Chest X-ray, PA view. Patient: 36 years old, sex M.
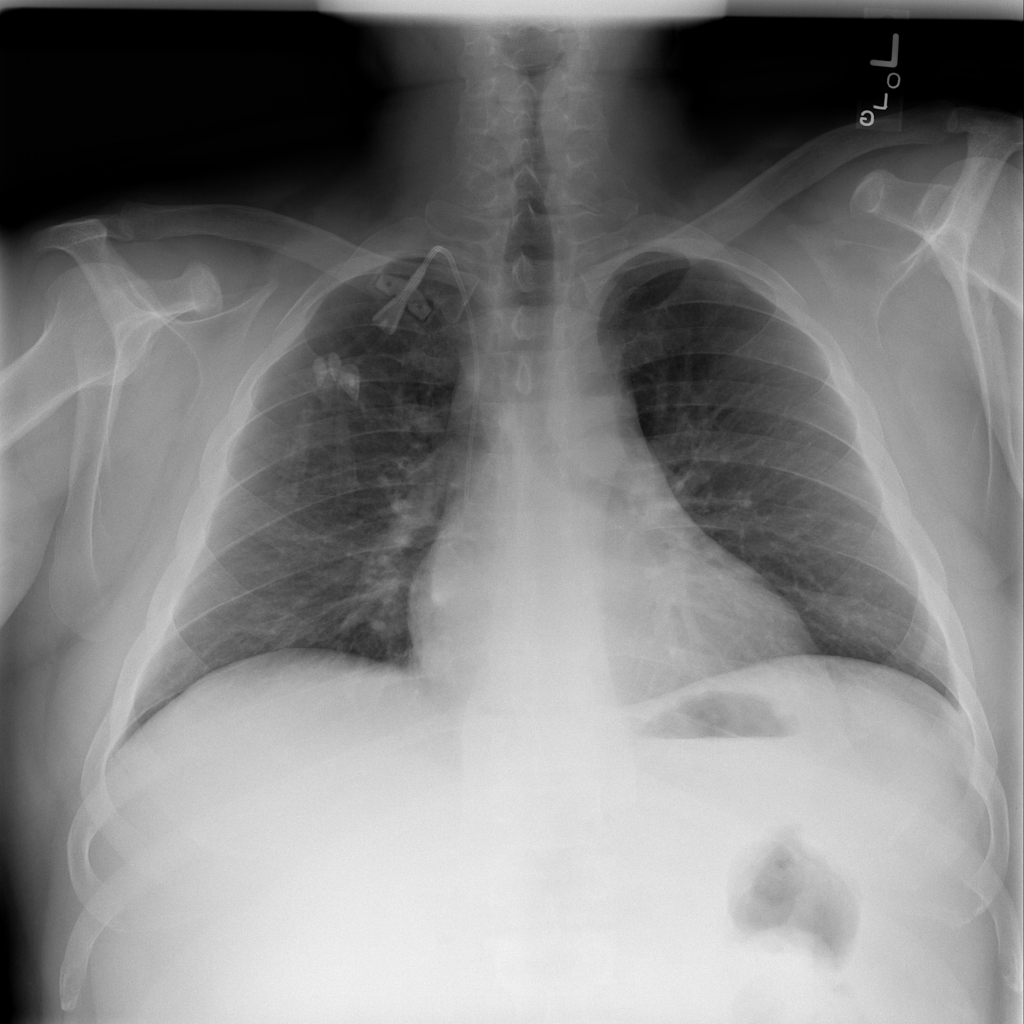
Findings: No Finding